Field crop: maize
Growth stage: 2
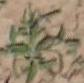
Species: atriplex